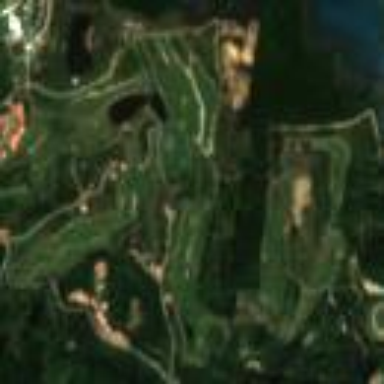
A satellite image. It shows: Golf course surrounded by greenery.